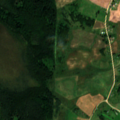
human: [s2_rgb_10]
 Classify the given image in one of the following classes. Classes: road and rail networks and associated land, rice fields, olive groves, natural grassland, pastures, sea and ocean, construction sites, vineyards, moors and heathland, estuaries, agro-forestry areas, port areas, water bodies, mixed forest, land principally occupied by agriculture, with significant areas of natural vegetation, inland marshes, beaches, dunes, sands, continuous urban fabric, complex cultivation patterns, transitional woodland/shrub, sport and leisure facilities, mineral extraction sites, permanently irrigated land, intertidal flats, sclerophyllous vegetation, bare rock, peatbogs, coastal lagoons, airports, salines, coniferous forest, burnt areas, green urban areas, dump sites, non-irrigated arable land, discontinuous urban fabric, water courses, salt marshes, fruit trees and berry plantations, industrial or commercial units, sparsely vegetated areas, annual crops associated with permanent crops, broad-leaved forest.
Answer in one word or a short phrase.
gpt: non-irrigated arable land, pastures, complex cultivation patterns, broad-leaved forest, mixed forest, peatbogs